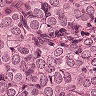
Metastatic tissue present: yes